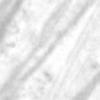
Label: change